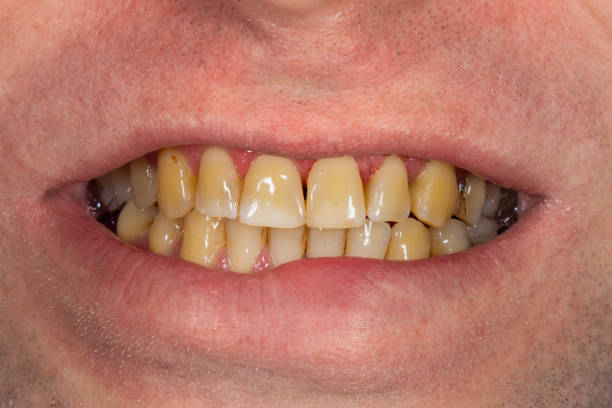
Condition: Calculus